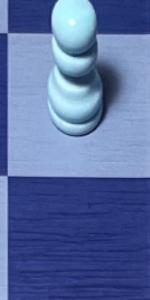
Label: Empty